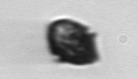
Label: Kryptoperidinium_triquetrum